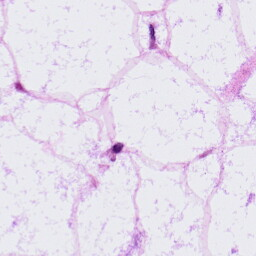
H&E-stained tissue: LymphNode